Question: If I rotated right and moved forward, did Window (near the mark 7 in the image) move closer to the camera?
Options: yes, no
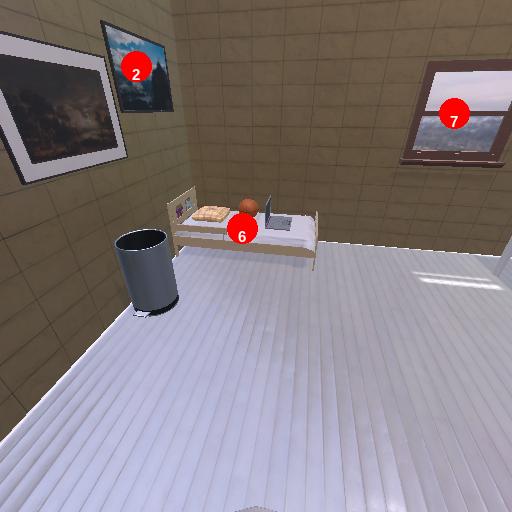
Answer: yes